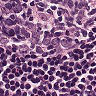
Metastatic tissue present: no